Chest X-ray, PA view. Patient: 38 years old, sex F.
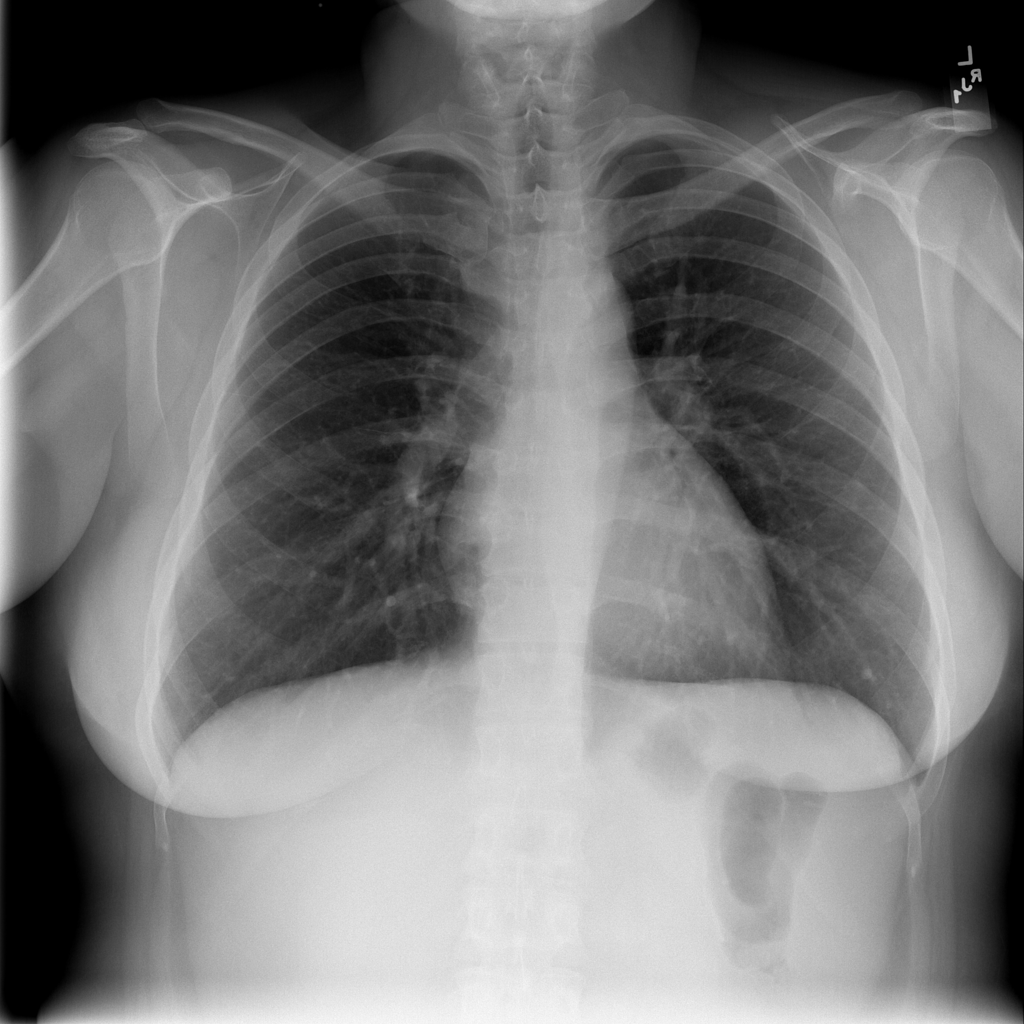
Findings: No Finding